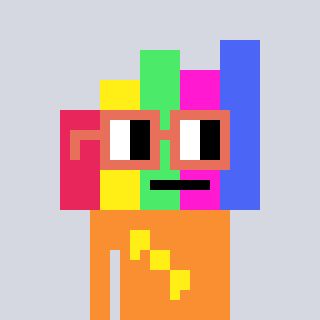
a pixel art character with square orange glasses, a bar chart-shaped head and a orange-colored body on a cool background